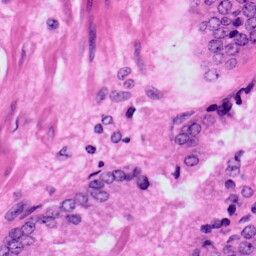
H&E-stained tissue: Prostate